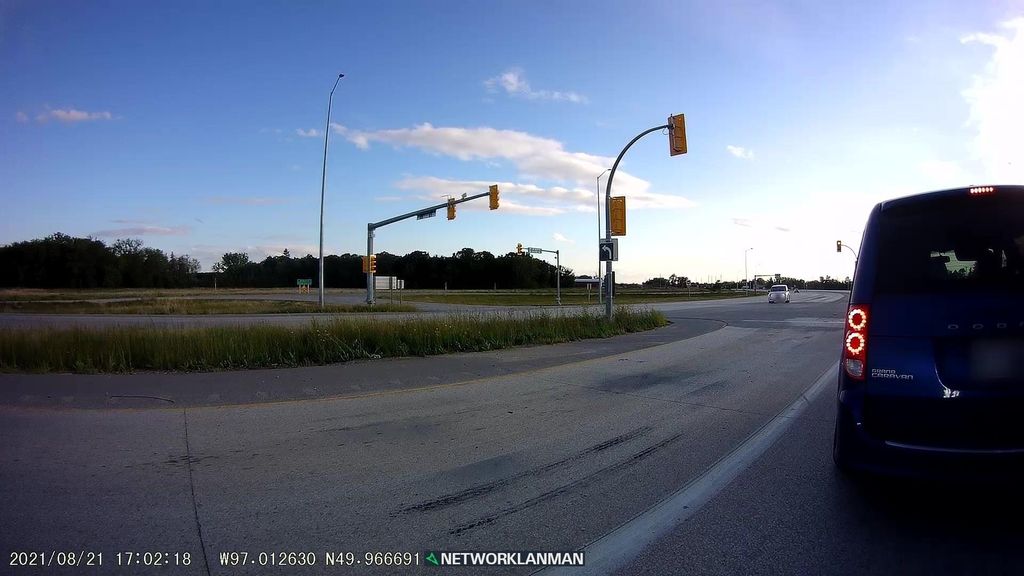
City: winnipeg